Question: By default, when you are using the flow layout in a collection view, cells are centered vertically. Is there a way to change this alignment ?

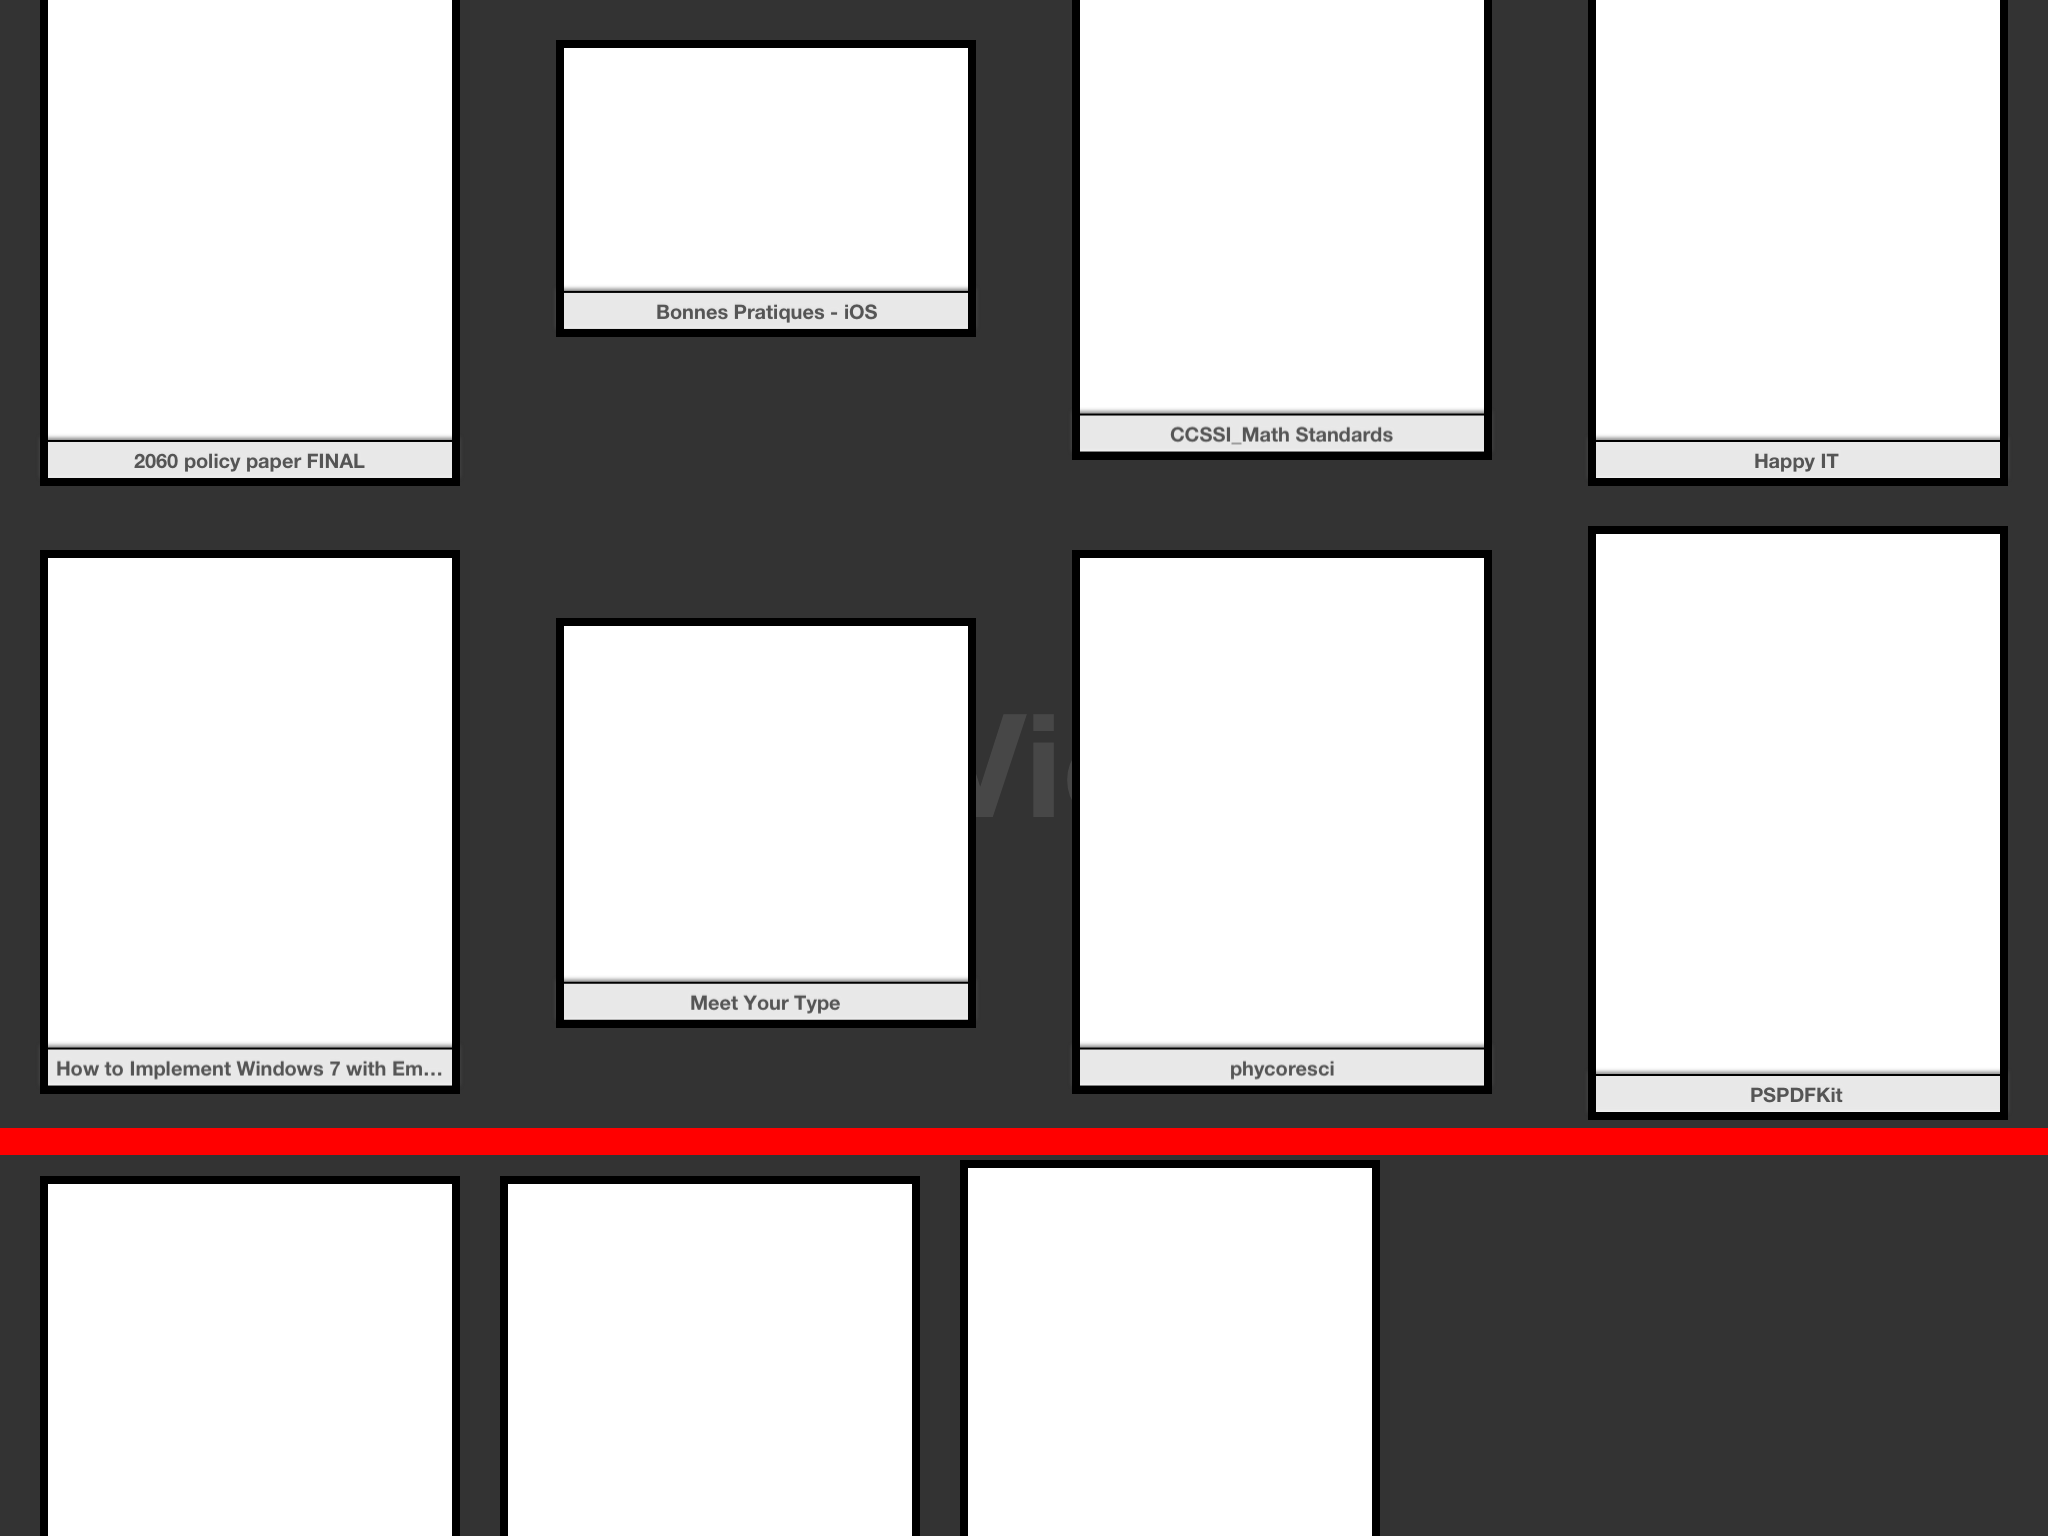
Answer: following code worked for me
'''
@interface TopAlignedCollectionViewFlowLayout : UICollectionViewFlowLayout
- (void)alignToTopForSameLineElements:(NSArray *)sameLineElements;
@end
@implementation TopAlignedCollectionViewFlowLayout
- (NSArray *)layoutAttributesForElementsInRect:(CGRect)rect;
{
NSArray *attrs = [super layoutAttributesForElementsInRect:rect];
CGFloat baseline = -2;
NSMutableArray *sameLineElements = [NSMutableArray array];
for (UICollectionViewLayoutAttributes *element in attrs) {
if (element.representedElementCategory == UICollectionElementCategoryCell) {
CGRect frame = element.frame;
CGFloat centerY = CGRectGetMidY(frame);
if (ABS(centerY - baseline) > 1) {
baseline = centerY;
[self alignToTopForSameLineElements:sameLineElements];
[sameLineElements removeAllObjects];
}
[sameLineElements addObject:element];
}
}
[self alignToTopForSameLineElements:sameLineElements];//align one more time for the last line
return attrs;
}
- (void)alignToTopForSameLineElements:(NSArray *)sameLineElements
{
if (sameLineElements.count == 0) {
return;
}
NSArray *sorted = [sameLineElements sortedArrayUsingComparator:^NSComparisonResult(UICollectionViewLayoutAttributes *obj1, UICollectionViewLayoutAttributes *obj2) {
CGFloat height1 = obj1.frame.size.height;
CGFloat height2 = obj2.frame.size.height;
CGFloat delta = height1 - height2;
return delta == 0. ? NSOrderedSame : ABS(delta)/delta;
}];
UICollectionViewLayoutAttributes *tallest = [sorted lastObject];
[sameLineElements enumerateObjectsUsingBlock:^(UICollectionViewLayoutAttributes *obj, NSUInteger idx, BOOL *stop) {
obj.frame = CGRectOffset(obj.frame, 0, tallest.frame.origin.y - obj.frame.origin.y);
}];
}
@end
'''